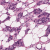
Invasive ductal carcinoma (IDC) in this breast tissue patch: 1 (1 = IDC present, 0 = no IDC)